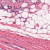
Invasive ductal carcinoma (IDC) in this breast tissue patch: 1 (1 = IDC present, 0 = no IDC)